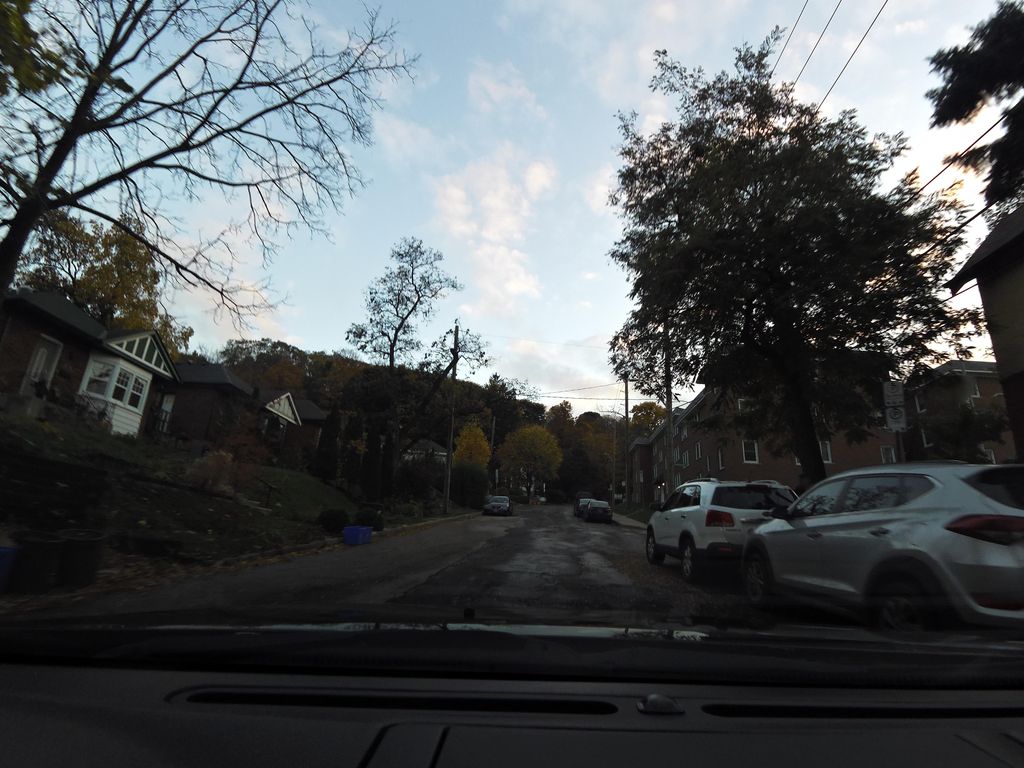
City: hamilton